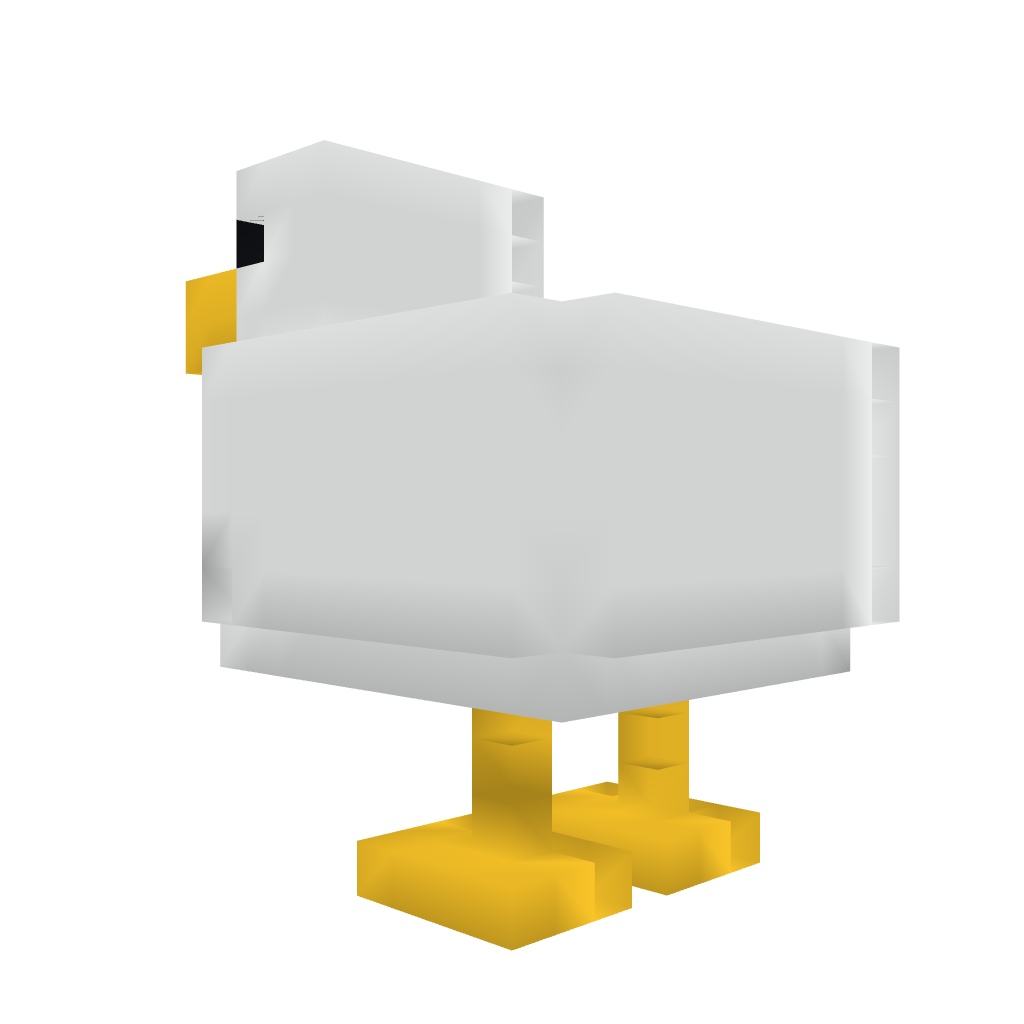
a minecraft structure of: Pixel art chicken